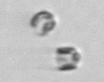
Label: Thalassiosira_sp_aff_mala